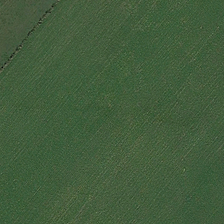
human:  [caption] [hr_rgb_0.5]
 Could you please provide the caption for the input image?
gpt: a tree is near a piece of green meadow .

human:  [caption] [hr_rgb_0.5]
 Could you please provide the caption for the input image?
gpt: a tree is near a piece of green meadow .

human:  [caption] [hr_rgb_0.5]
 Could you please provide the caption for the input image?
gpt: a tree is near a piece of green meadow .

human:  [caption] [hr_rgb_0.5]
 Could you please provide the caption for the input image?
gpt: a tree is near a piece of green meadow .

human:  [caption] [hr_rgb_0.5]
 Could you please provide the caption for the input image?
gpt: a tree is near a piece of green meadow .